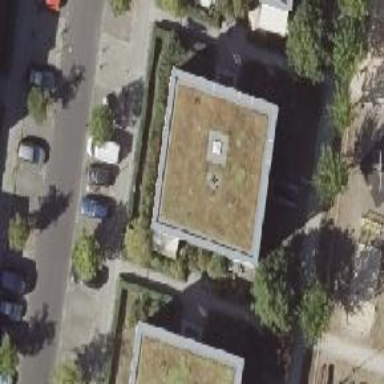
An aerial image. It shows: Apartment building with flat roof.